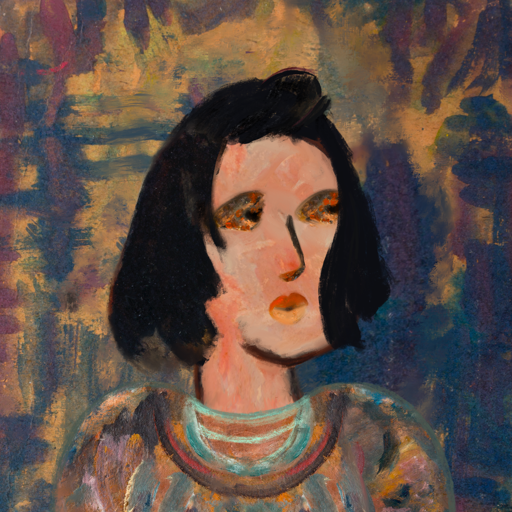
Background: InTheSun, Head And Neck Side: Roy_Bahadur, Face Side: Gypsy_Queen, Bust: Boggyland, Hair Side: Mosgoul, Head Accessory: Blank, Second Necklace: Blank, Necklace: Blank, Baby: Blank